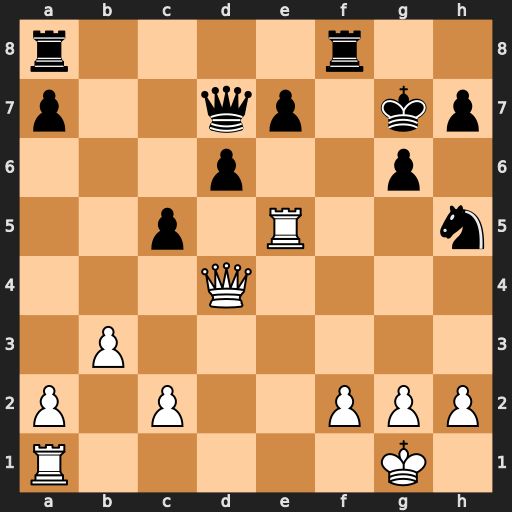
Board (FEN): r4r2/p2qp1kp/3p2p1/2p1R2n/3Q4/1P6/P1P2PPP/R5K1
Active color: w
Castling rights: -
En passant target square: -
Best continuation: Rxe7+ Kg8 Qd5+ Kh8 Rxd7